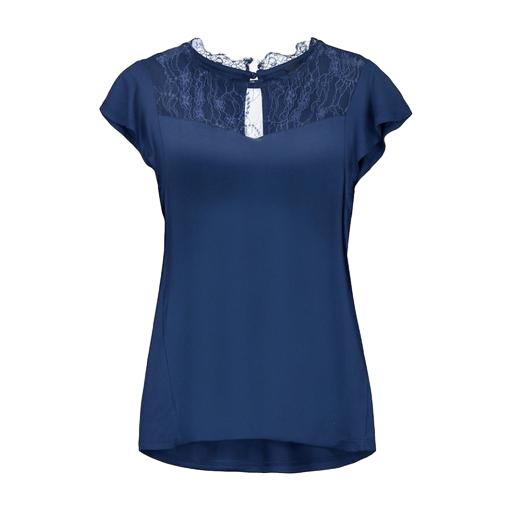
blue lace-accented top, lace-yoke t-shirt, short-sleeve top only macy, white background